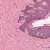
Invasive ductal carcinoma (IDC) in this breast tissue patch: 0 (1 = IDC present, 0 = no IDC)